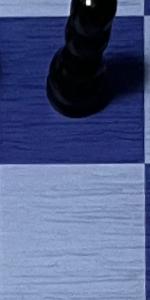
Label: Empty